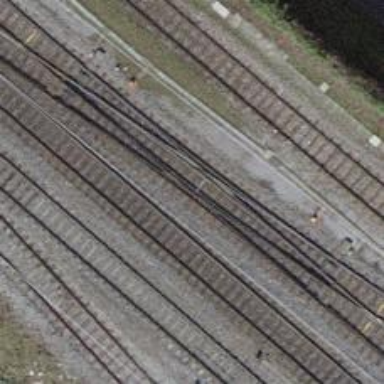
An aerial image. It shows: Rail siding with electrified contact lines.